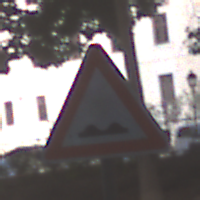
Verkehrszeichen: UnebeneFahrbahn
Umgebung: Outdoor, Suburban
Tageszeit: MorningAfternoon
Wetter: PartlyCloudy
Licht: Natural
Jahreszeit: NotSpecified
Kontrast: LowContrast